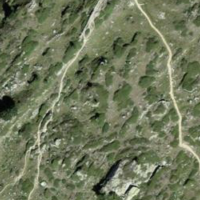
EUNIS habitat code: 26
Species observed at this site:
Fabriciana niobe
Linaria cannabina
Erebia tyndarus
Nucifraga caryocatactes